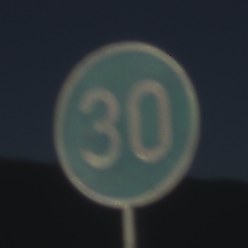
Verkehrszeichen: VorgeschriebeneMindestgeschwindigkeit
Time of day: SunriseSunset
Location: Outdoor (Nature)
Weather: Clear
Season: NotSpecified
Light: Natural